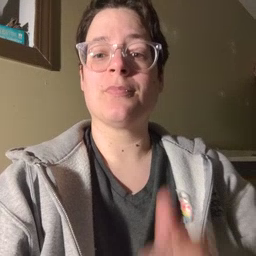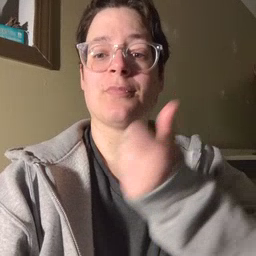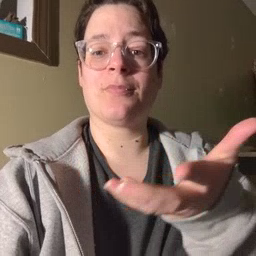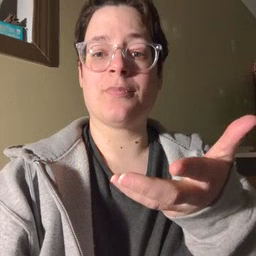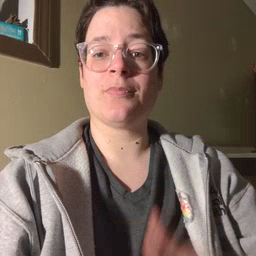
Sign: every